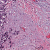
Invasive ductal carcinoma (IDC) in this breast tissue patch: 1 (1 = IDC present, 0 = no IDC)